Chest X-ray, PA view. Patient: 46 years old, sex M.
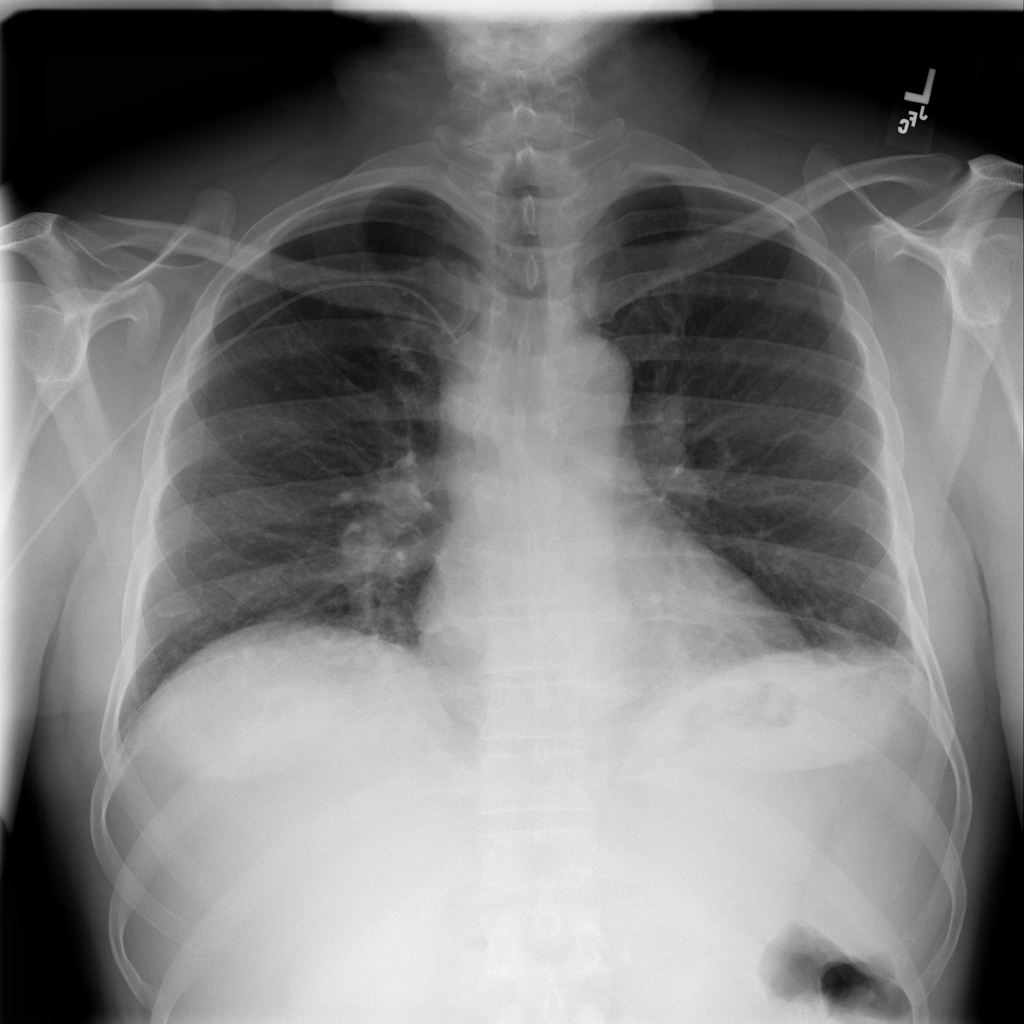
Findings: Atelectasis, Infiltration